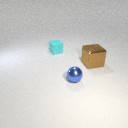
small blue metal sphere in front of large brown metal cube